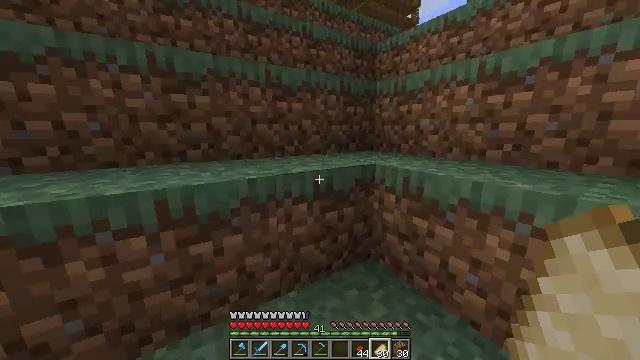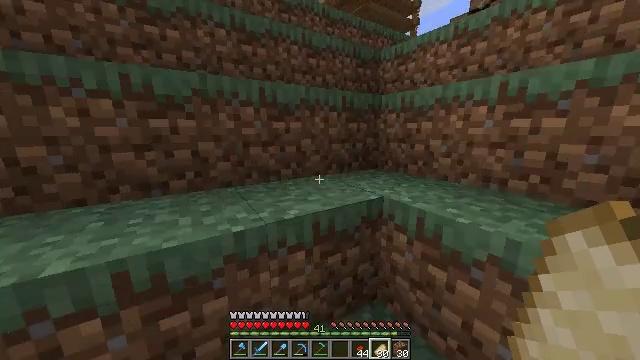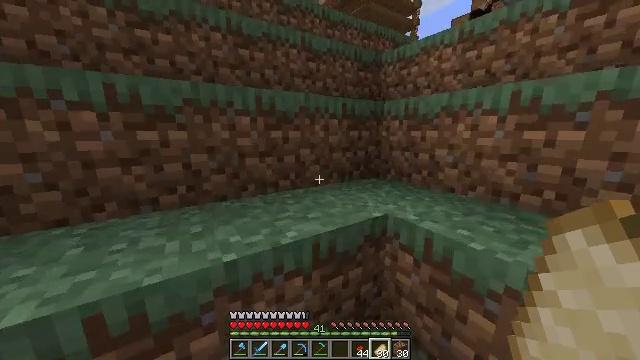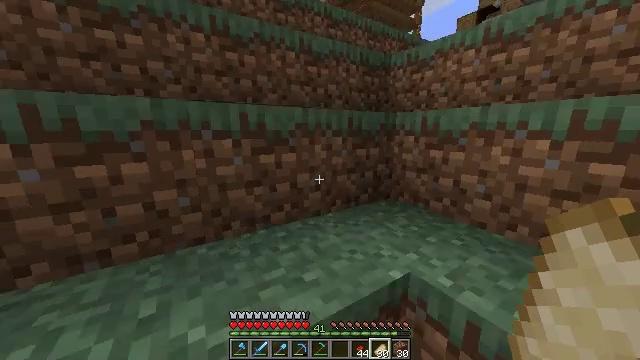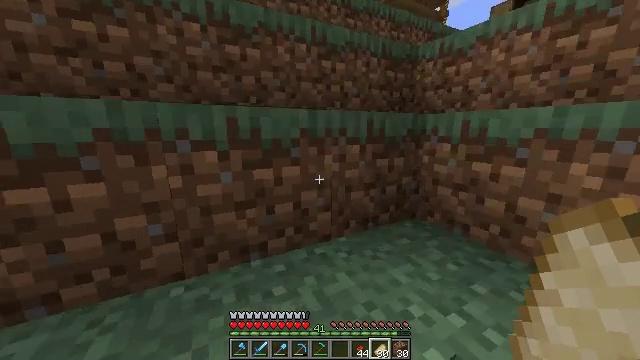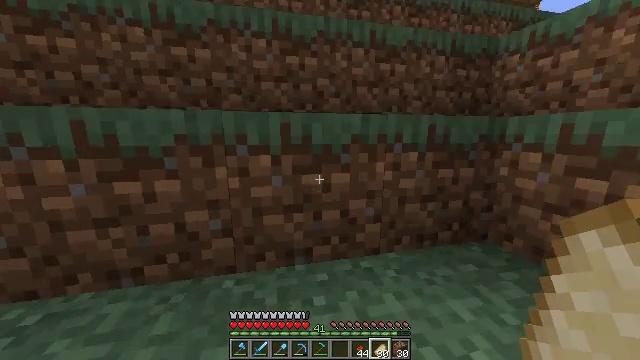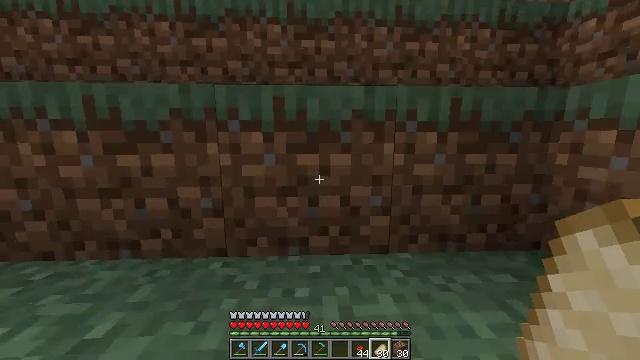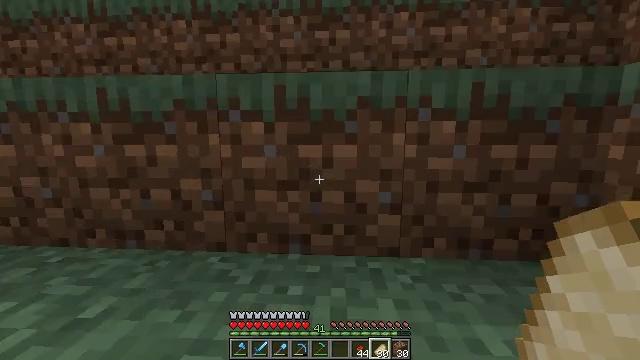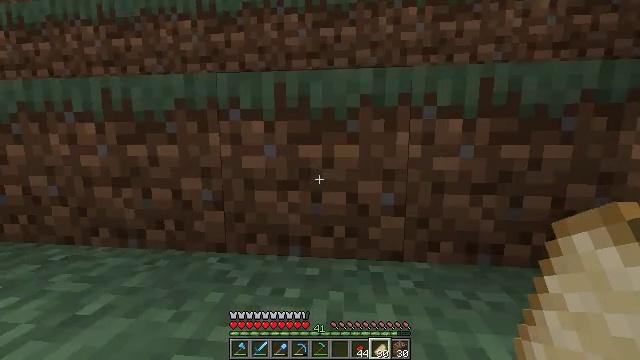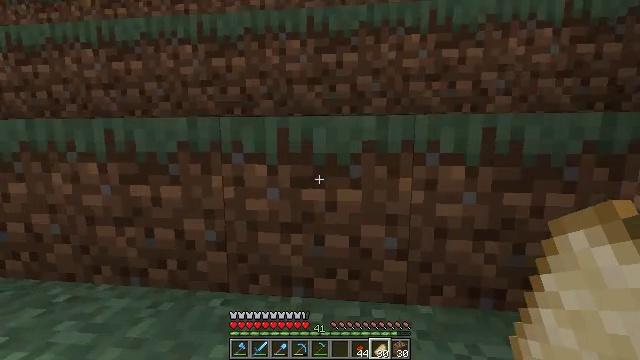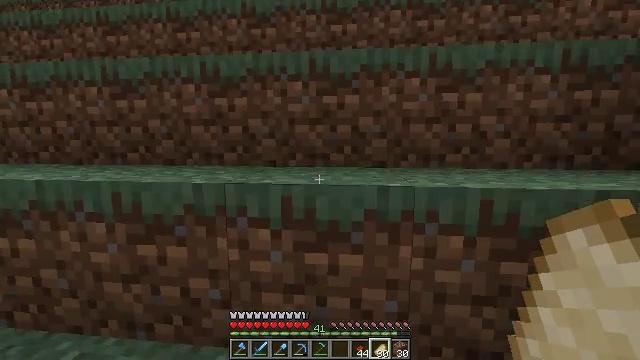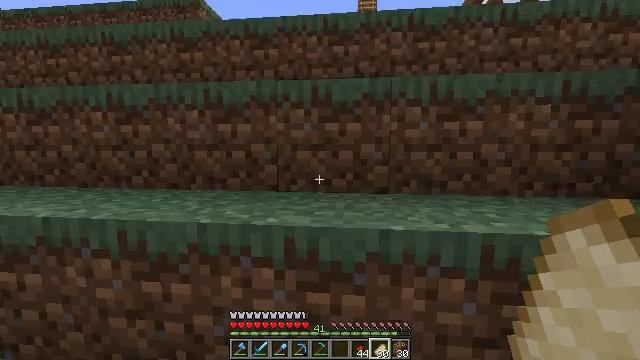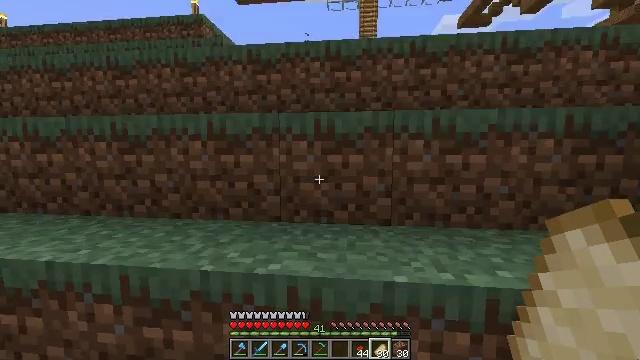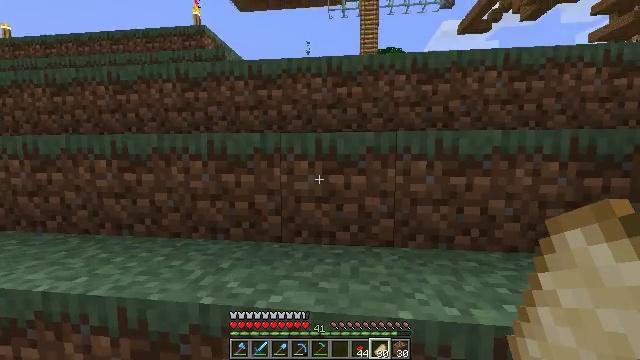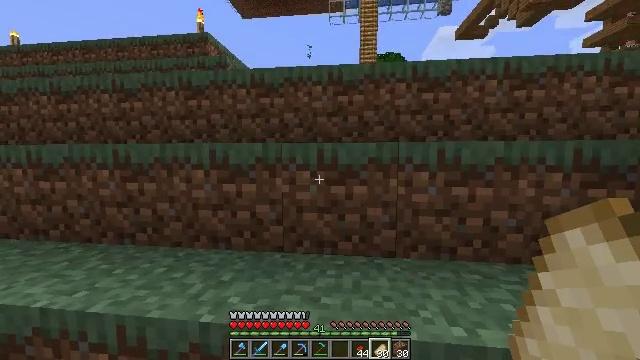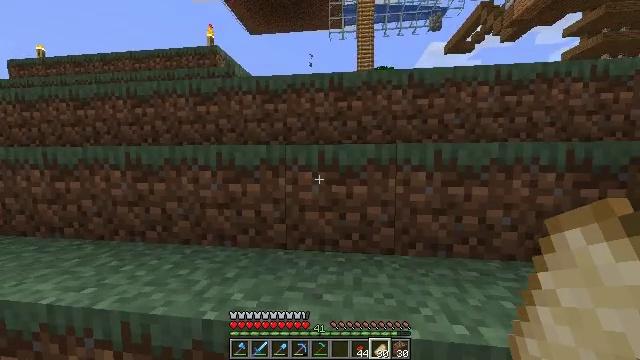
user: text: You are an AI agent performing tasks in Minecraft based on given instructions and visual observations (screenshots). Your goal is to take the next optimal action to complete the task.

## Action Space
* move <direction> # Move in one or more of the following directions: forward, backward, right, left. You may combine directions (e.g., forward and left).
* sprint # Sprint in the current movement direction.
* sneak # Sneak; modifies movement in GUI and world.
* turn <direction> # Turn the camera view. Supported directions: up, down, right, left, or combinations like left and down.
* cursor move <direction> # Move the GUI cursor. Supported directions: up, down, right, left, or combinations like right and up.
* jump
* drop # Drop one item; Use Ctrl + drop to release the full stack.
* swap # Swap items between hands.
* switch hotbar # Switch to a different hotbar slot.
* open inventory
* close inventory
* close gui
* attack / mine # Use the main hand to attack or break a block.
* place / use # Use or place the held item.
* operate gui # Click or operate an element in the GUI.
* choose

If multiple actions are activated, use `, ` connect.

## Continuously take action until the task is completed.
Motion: motion action
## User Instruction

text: Create a dried kelp block using dried kelp.
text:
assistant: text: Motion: move forward, jump
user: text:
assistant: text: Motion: move forward, jump
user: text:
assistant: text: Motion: move forward, jump
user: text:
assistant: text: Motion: move forward, turn left, jump
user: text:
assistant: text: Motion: move forward, sprint, turn left and up, jump
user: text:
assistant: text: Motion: move forward, sprint, turn left and up, jump
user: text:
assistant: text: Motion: move forward, sprint, turn left and up, jump
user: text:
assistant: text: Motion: move forward, sprint, turn left, jump
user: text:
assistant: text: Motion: move forward, jump
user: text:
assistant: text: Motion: move forward, jump
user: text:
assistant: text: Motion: move forward, jump
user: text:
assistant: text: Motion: move forward, turn up, jump
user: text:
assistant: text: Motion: move forward, sprint, jump
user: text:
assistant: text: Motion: move forward, sprint, jump
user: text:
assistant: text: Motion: move forward, sprint, jump
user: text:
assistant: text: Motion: move forward, sprint, jump
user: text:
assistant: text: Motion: move forward, jump
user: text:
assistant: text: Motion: move forward, jump
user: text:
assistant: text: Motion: move forward, jump
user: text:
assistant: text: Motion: move forward, sprint, jump
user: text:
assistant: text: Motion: move forward, sprint, jump
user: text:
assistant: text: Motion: move forward, sprint, jump
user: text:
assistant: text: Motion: move forward, jump
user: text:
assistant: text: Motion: move forward, jump
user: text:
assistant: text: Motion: move forward, jump
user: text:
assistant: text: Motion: move forward, jump
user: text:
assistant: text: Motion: move forward, sprint, jump
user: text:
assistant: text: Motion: move forward, sprint, turn left, jump
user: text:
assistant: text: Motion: move forward, sprint, turn left, jump
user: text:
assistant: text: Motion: move forward, turn left, jump